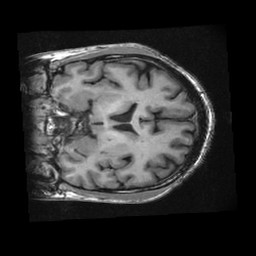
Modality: T1w
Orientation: coronal
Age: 48
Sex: male
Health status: healthy
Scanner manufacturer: ge
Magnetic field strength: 3 T
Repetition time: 0.008316 s
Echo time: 0.003108 s